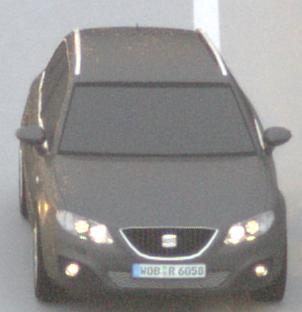
Make: SEAT
Model: Exeo ST 1.6
Detailed model: Exeo (3R) ST
Model produced from: 2010/05
Model produced until: 2010/08
Doors: 5
Color: gray
Road condition: dry road
Daytime: sunrise or sunset
Contrast: low contrast